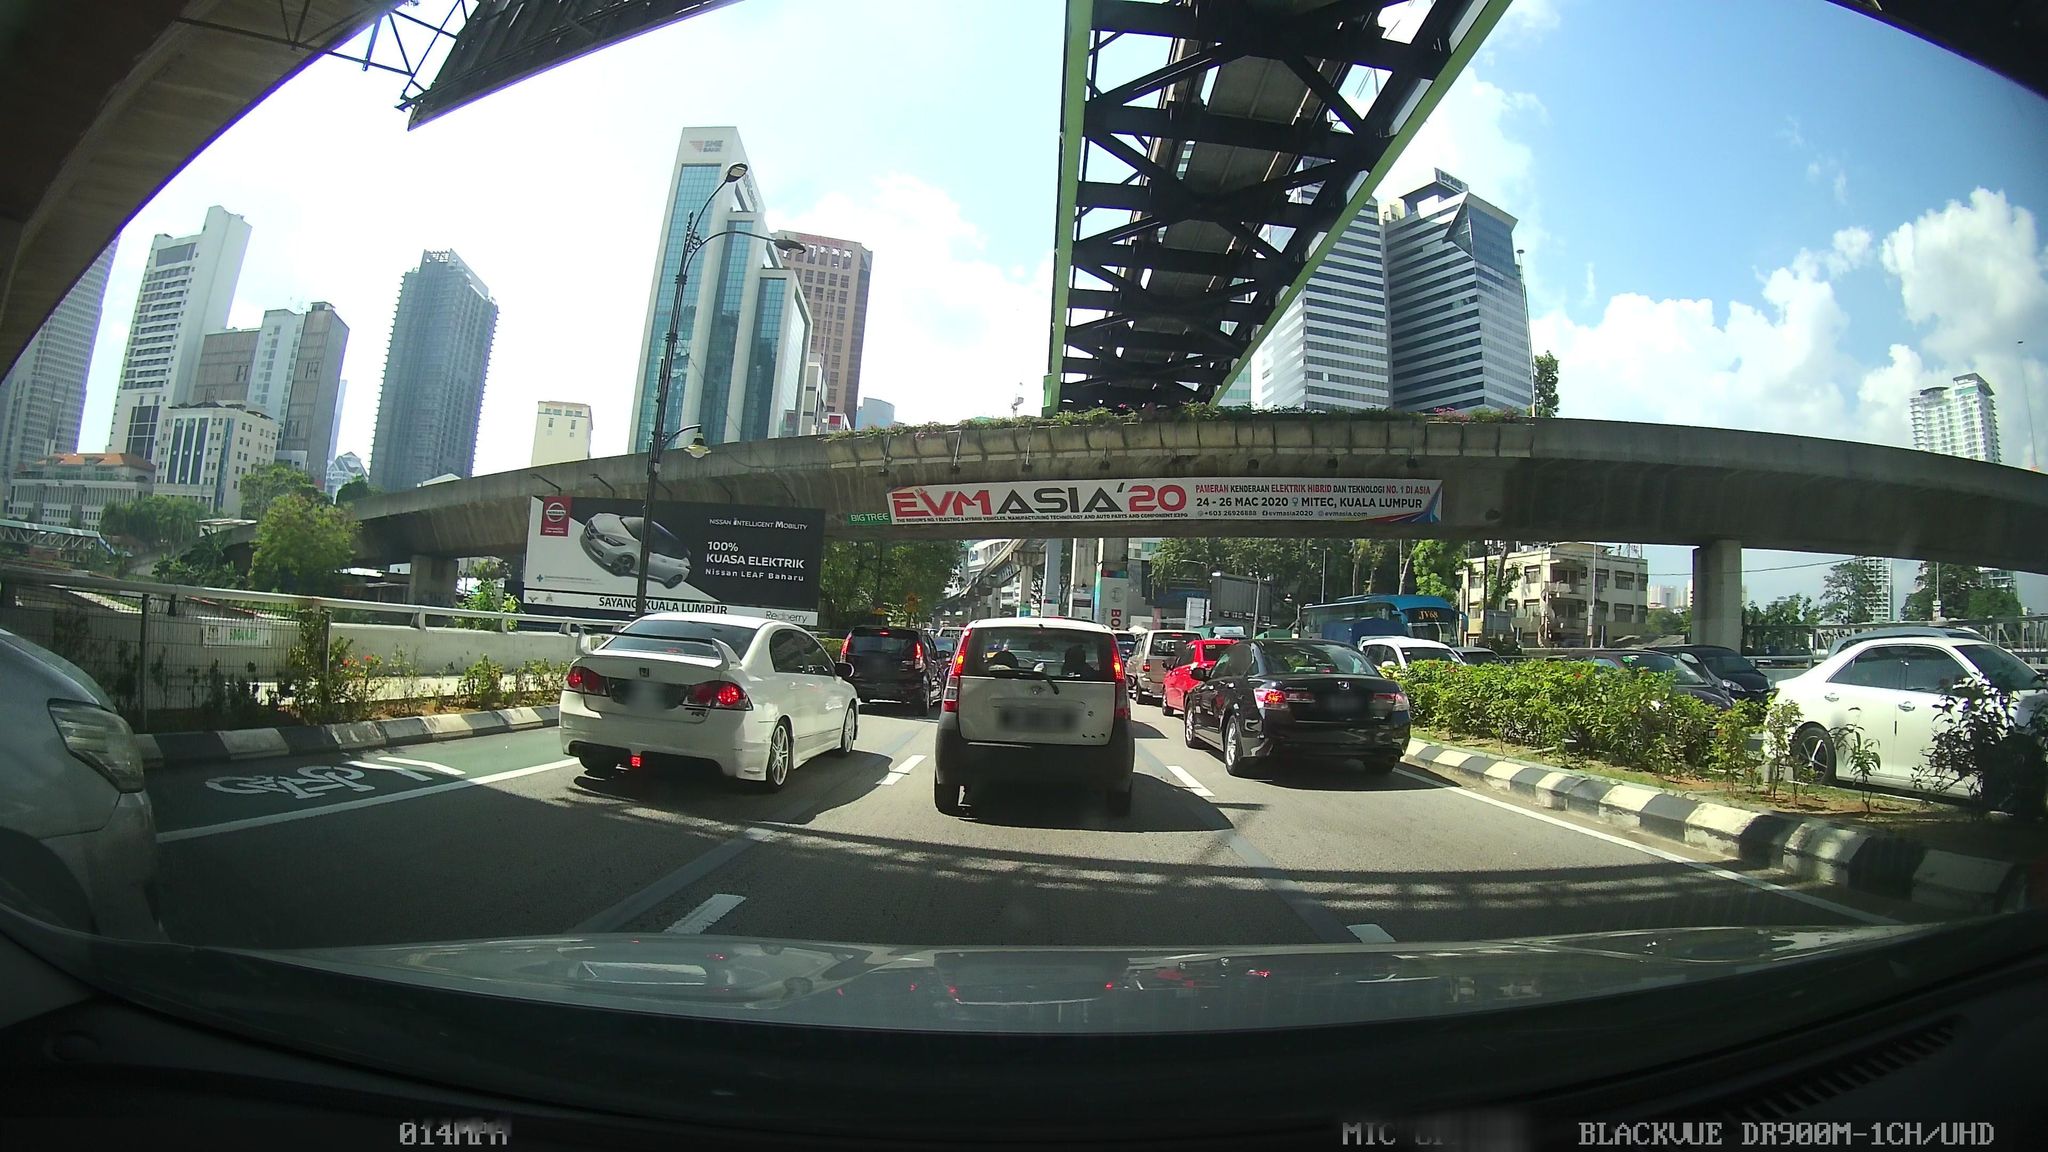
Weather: clear
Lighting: day
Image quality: good
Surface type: driving surface
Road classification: motorway_link, motorway
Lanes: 2
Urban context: urban centre
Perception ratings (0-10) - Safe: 5.37, Lively: 9.35, Beautiful: 0.97, Boring: 3.77, Depressing: 3.72, Wealthy: 2.97